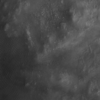
Label: not_dusty